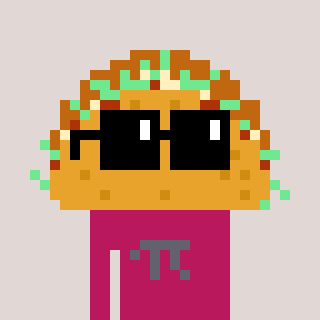
a pixel art character with square black sunglasses, a taco-shaped head and a darkpink-colored body on a warm background